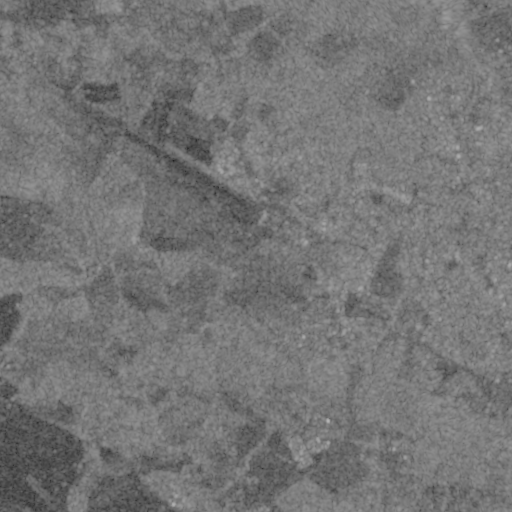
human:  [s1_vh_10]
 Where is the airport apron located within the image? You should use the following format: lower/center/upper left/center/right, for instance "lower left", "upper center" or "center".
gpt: The airport apron is located in the center of the image.
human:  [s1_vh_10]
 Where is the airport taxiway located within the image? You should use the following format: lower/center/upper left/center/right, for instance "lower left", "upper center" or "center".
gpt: The airport taxiway is located in the center of the image.
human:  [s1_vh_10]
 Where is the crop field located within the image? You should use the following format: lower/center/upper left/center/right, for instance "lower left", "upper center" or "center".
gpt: The crop field is located in the upper right of the image.
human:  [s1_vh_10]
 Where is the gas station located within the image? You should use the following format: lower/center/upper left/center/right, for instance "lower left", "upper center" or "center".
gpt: The gas station is located in the center right of the image.
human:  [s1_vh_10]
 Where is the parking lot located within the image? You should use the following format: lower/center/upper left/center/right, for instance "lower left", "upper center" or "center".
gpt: The parking lot is located in the center right of the image.
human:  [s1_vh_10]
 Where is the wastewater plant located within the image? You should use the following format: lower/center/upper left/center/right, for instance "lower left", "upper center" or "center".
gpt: The wastewater plant is located in the upper left of the image.
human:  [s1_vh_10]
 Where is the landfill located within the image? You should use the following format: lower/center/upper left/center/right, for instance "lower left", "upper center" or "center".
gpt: There is no landfill in the image.

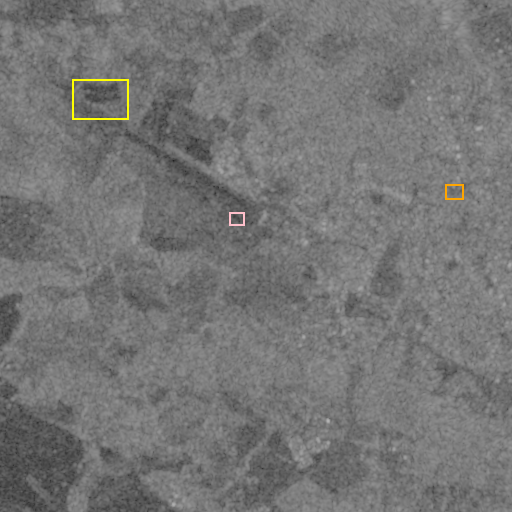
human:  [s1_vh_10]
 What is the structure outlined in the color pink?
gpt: The structure outlined in pink is an airport apron.
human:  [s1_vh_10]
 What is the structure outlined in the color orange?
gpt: The structure outlined in orange is a park.
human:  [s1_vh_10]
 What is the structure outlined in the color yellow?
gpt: The structure outlined in yellow is a wastewater plant.
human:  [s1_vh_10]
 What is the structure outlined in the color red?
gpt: There is no red outline.